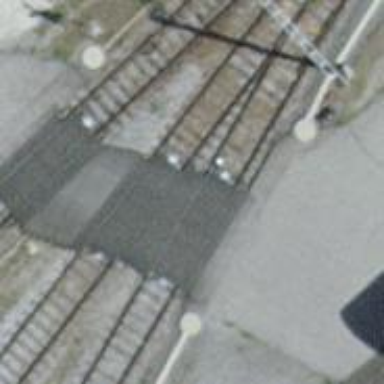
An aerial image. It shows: Level crossing along the railway.